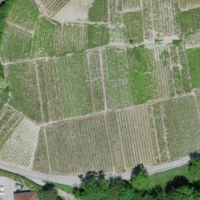
EUNIS habitat code: 40
Species observed at this site:
Campanula persicifolia